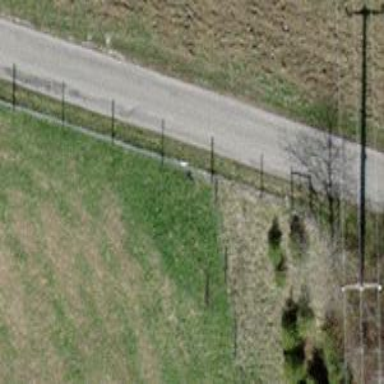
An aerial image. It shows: Chain link fence is in the scene.